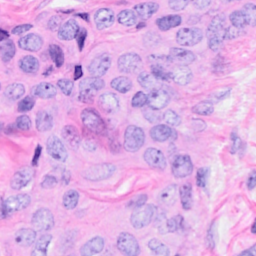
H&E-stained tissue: Breast